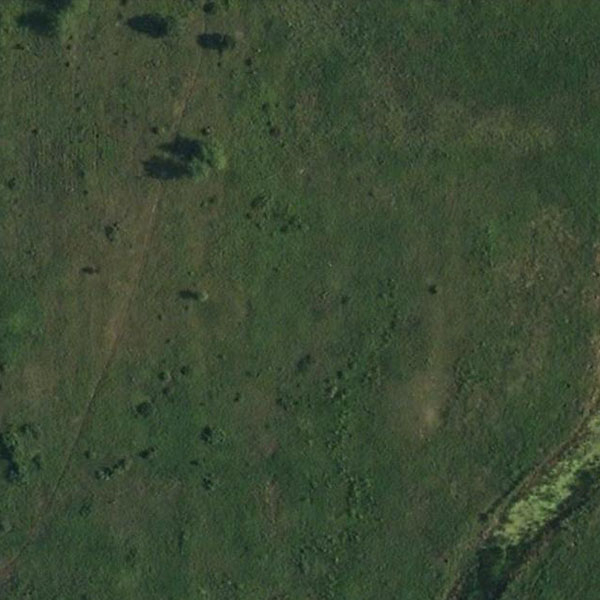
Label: Meadow